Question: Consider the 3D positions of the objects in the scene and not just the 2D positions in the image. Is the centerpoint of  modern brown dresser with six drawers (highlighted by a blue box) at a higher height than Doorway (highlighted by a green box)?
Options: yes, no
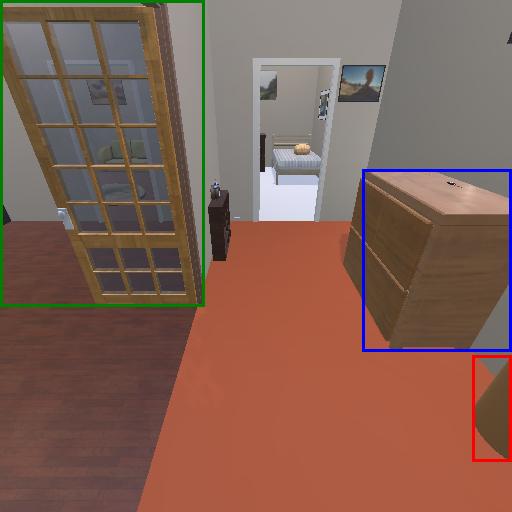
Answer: yes